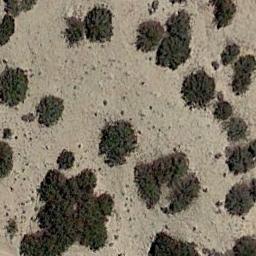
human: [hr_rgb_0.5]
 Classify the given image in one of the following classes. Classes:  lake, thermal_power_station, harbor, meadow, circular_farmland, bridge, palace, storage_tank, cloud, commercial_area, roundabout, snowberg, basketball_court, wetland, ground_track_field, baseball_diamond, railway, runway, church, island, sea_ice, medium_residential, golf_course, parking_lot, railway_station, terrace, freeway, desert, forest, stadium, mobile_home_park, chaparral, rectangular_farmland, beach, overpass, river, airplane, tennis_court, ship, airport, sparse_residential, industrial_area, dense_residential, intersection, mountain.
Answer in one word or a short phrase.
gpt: chaparral